Question: I'm trying to implement a custom type of ListAdapter. The underlying data can come from either a database or some other type of data source, which means I extend BaseAdapter. However, I also want to use the existing logic that is implemented in SimpleCursorAdapter and SimpleAdapter.
I guess one way of putting it is that i want to "inject" a new class between BaseAdapter and it's decendants...
Basically what I want to acheive is something like this diagram, just to illustrate the probem.

Below is one possible solution I came up with, but I'm curious about what the standard way of doing something like this would be?
'''
public class ExpandableAdapterHelper{
public void onNewView(View view, long id) {
// Do stuff
}
public void onBindView(View view, long id) {
// Do stuff
}
}
public class ExpandableCursorAdapter extends SimpleCursorAdapter{
private ExpandableAdapterHelper expandableAdapterHelper;
public ExpandableCursorAdapter(Context context, int layout, Cursor c, String[] from, int[] to, int flags) {
super( context, layout, c, from, to, flags );
expandableAdapterHelper = new ExpandableAdapterHelper();
}
@Override
public View newView(Context context, Cursor cursor, ViewGroup parent) {
View newItem = super.newView(context, cursor, parent);
expandableAdapterHelper.onNewView(newItem, cursor.getInt(0));
return newItem;
}
@Override
public void bindView(View view, Context context, Cursor cursor) {
super.bindView(view, context, cursor);
expandableAdapterHelper.onBindView(view, cursor.getInt(0));
}
}
public class ExpandableSimpleAdapter extends SimpleAdapter{
private ExpandableAdapterHelper expandableAdapterHelper;
public ExpandableSimpleAdapter(Context context, List<? extends Map<String, ?>> data, int resource, String[] from, int[] to){
super( context, data, resource, from, to );
expandableAdapterHelper = new ExpandableAdapterHelper();
}
@Override
public View getView(int position, View convertView, ViewGroup parent) {
if( convertView == null ){
expandableAdapterHelper.onNewView(convertView, getItemId(position));
}
else{
expandableAdapterHelper.onBindView(convertView, getItemId(position));
}
return convertView;
}
}
'''
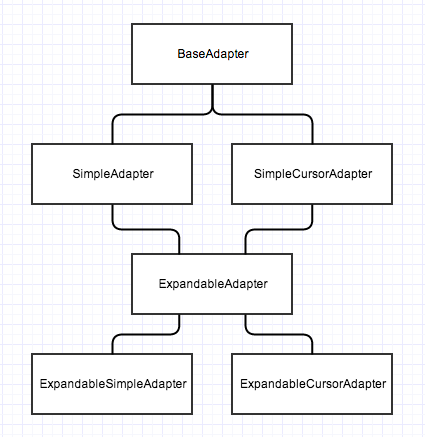
Answer: Here are your 3 options: 1- pick adapter type dynamically based on data, 2- convert data from one type to another 3- implement an adapter that reads multiple data types.
Option 1, pick adapter dynamically. - Sounds like the easiest solution, unless something is preventing you from doing this -- like having to display data from 2 sources simultaneously.
Option 2, convert data. - Also good solution. It's easy to read a cursor into a list or map imo, and then just implement one adapter that reads mapped data. @Luksprog has also made an option 2 solution - which is to instead feed simpleCursorAdapter a MatrixCursor that has your other data. But either way, you're converting your data to a uniform type.
Option 3, teach adaper to read multiple data types. -
This is more complicated, but seems to be the "answer" to your question framed as teaching your adapter to read multiple data types. For this, simpleCursorAdapter doesn't seem a solution to me, because it doesn't give you control over the Views -- it internally binds cursor columns to view elements by matching resource Id's. Thus it's a poor choice for teaching how to read non-cursor data. If you go this route, I think the only option is the non-cursor adapters, like baseAdapter.
But again, solutions 1-2 are preferable. If you option 3, then I would use a baseAdapter